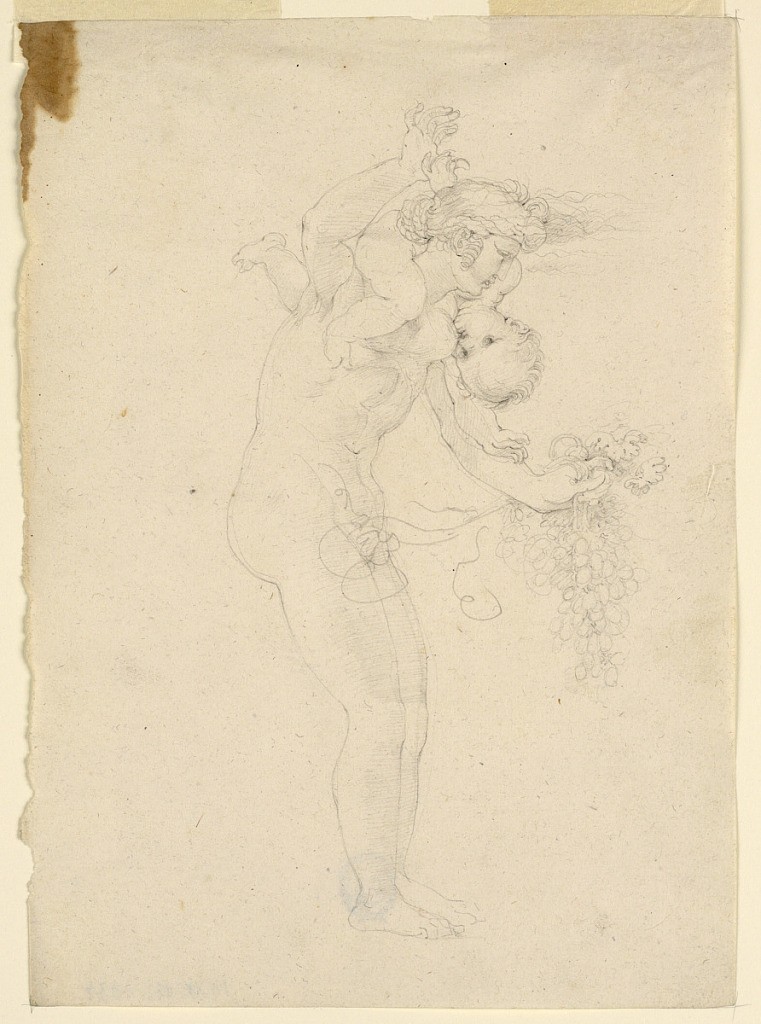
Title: Venus and Cupid
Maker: Fortunato Duranti, Italian, 1787 - 1863
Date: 1820–1825
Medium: Graphite on paper
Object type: Drawing
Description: Standing in profile, toward right. Her left hand is reaching for a bunch of grapes, the right is raised. Cupid is riding upon her shoulders.